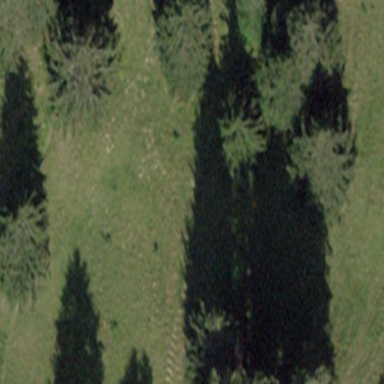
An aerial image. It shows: Forest area.